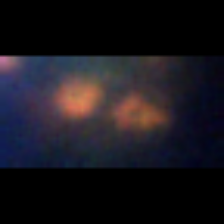
Taxon: Chaetoceros
Group: Diatoms